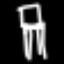
Label: chair